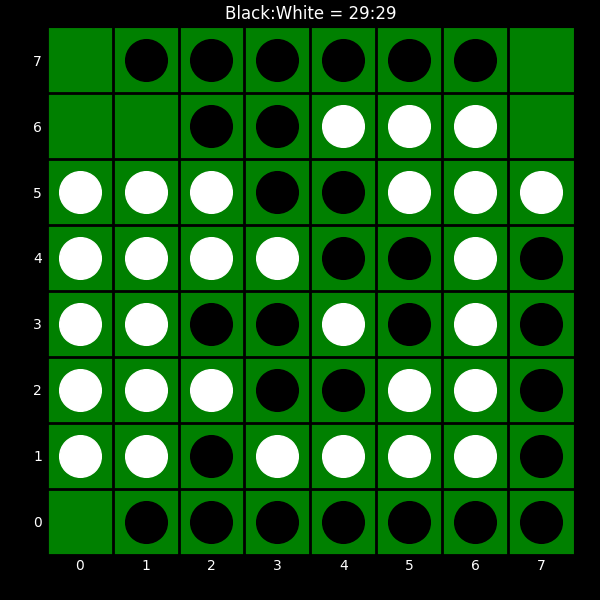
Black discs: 29
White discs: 29